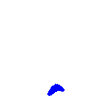
Particle: electron